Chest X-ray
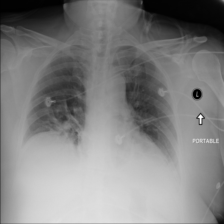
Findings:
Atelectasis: negative
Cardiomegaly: negative
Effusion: positive
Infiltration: positive
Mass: negative
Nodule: negative
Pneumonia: negative
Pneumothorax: negative
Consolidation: negative
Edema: negative
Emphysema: negative
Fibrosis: negative
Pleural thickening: negative
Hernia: negative